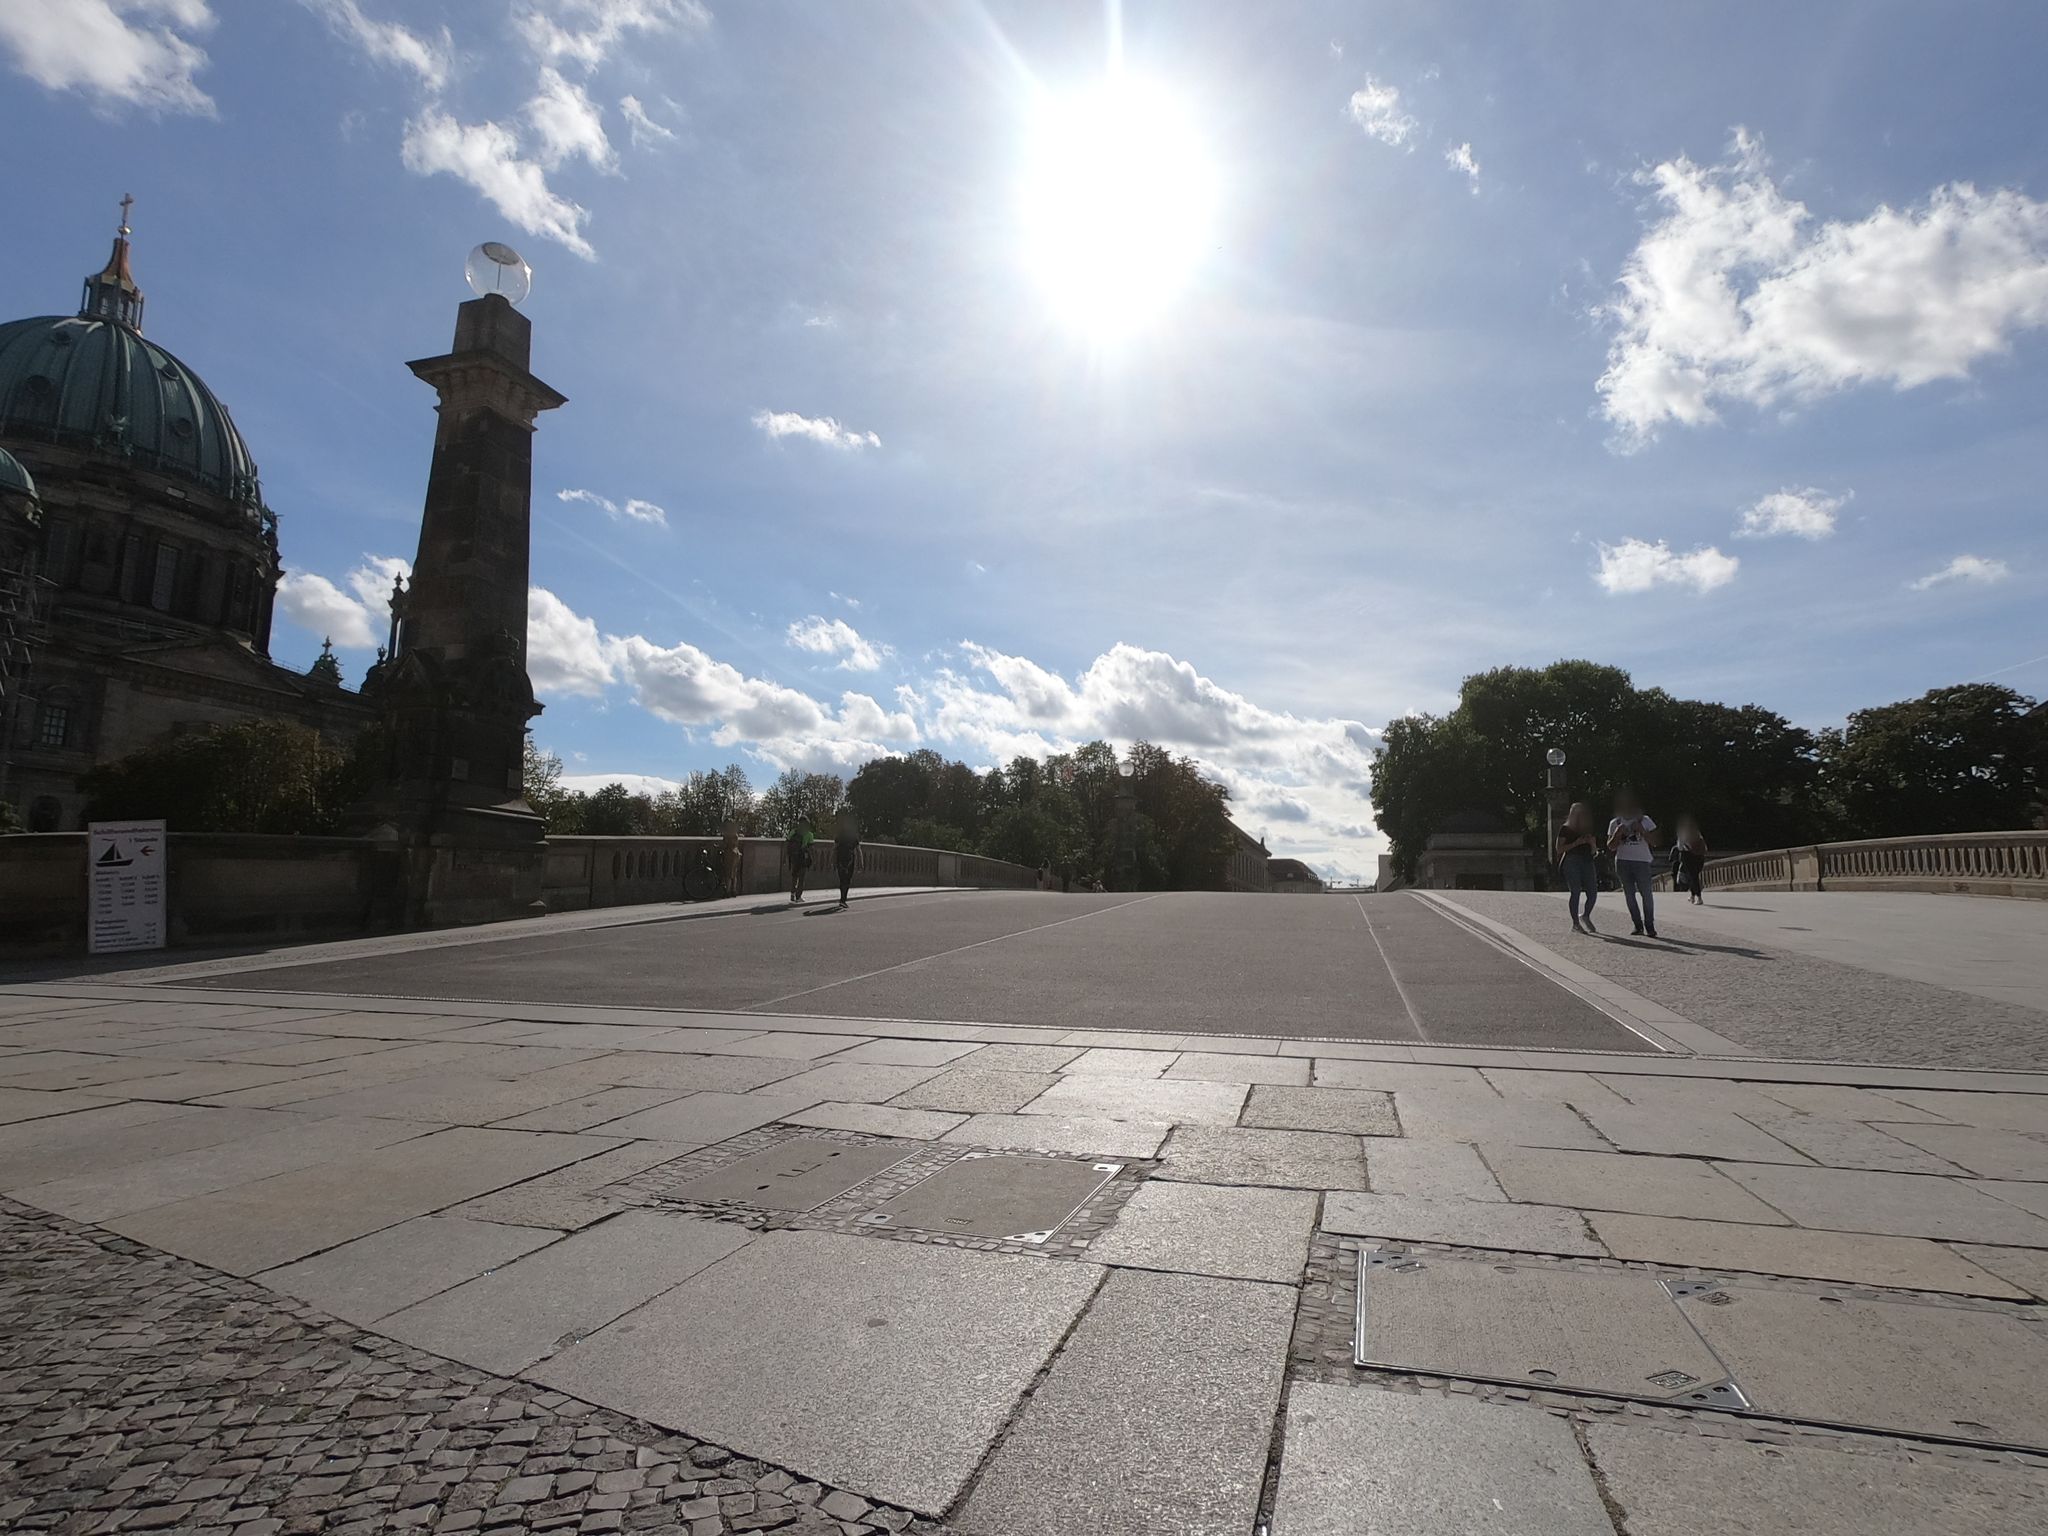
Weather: clear
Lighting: day
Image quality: good
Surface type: walking surface
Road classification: footway
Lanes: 1
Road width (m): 12.2
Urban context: urban centre
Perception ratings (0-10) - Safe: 5.69, Lively: 5.21, Beautiful: 8.25, Boring: 4.43, Depressing: 3.04, Wealthy: 7.18